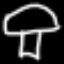
Label: mushroom